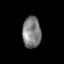
Tissue: prostate
Cell type: T cells
Senescence score: 0.3416
Nuclear area (px): 572
Mean DAPI intensity: 127.575